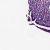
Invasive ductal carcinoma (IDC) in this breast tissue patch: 0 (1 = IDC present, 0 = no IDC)